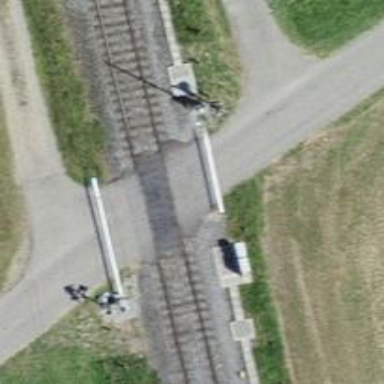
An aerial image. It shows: Railway level crossing.